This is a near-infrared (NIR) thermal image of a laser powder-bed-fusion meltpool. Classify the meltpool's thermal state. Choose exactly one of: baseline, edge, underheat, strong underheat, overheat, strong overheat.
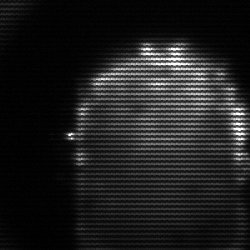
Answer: baseline